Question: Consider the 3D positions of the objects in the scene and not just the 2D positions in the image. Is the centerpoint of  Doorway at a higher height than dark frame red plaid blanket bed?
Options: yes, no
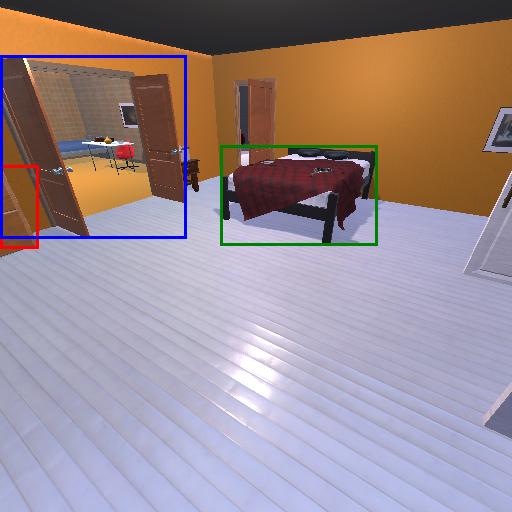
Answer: yes